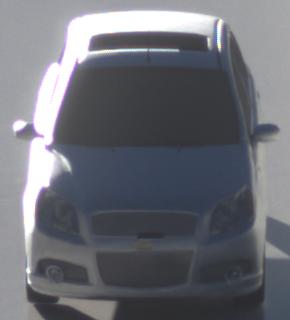
Make: Chevrolet
Model: Aveo 1.2
Detailed model: Aveo
Model produced from: 2008/06
Model produced until: 2011/01
Doors: 3
Color: white
Road condition: wet road
Daytime: sunrise or sunset
Contrast: high contrast